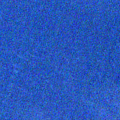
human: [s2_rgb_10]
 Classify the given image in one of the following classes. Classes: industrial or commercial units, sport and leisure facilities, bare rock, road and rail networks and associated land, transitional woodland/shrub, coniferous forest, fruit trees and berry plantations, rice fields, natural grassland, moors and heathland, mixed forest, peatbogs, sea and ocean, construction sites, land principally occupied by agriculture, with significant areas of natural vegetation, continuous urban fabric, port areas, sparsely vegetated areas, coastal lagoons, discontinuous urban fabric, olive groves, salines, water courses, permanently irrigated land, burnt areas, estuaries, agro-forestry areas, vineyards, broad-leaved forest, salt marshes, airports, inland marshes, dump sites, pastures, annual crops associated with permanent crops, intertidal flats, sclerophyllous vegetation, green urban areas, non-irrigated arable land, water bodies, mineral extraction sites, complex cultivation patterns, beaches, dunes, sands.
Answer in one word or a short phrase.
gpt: discontinuous urban fabric, land principally occupied by agriculture, with significant areas of natural vegetation, coniferous forest, mixed forest